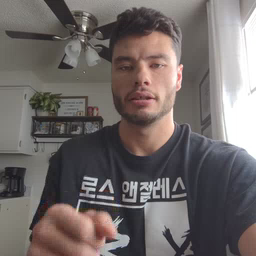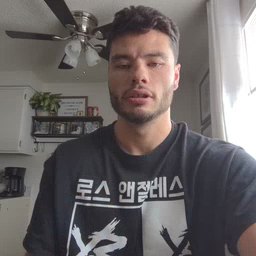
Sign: cloud